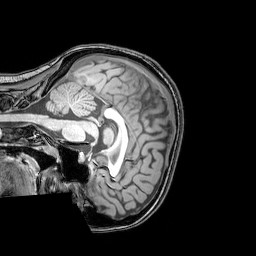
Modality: T1w
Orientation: sagittal
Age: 24
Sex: female
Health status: healthy
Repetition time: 0.081 s
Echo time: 0.037 s